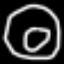
Label: donut